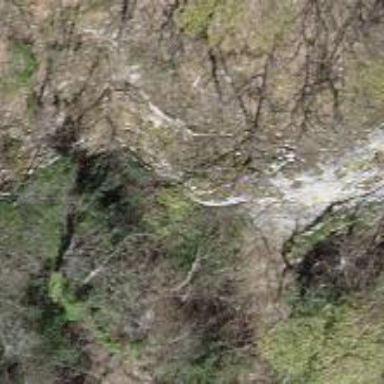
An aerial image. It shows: Natural cliff.